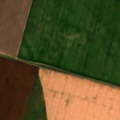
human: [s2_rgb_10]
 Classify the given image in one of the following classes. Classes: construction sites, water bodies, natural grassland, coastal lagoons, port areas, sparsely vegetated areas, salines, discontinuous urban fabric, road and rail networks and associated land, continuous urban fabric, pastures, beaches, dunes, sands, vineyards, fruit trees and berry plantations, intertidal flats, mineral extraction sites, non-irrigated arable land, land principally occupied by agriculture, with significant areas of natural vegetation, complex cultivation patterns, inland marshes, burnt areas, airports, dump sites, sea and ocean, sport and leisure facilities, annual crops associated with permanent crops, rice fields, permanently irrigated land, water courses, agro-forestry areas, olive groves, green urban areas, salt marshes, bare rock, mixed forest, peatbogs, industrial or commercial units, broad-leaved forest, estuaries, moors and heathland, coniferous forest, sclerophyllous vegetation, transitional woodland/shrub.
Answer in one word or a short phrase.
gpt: non-irrigated arable land, transitional woodland/shrub